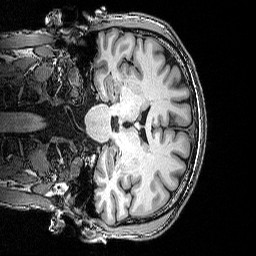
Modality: T1w
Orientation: coronal
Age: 56
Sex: male
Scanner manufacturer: siemens
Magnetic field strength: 3 T
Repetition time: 2.53 s
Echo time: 0.0035 s